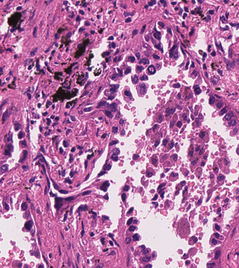
Tumor epithelial tissue: yes
Tumor-associated stroma tissue: yes
Normal tissue: no